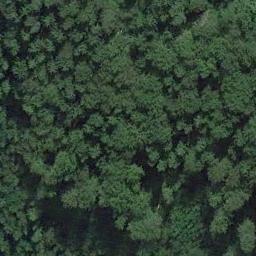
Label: forest